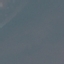
Label: SeaLake